Question: My background image doesn't seem to be covering the whole page. <URL>
As you can see in the image below, there's a black bar at the bottom.
Could someone please look at my code and tell me what I've done wrong? I've tried many things.
All code can be found on the <URL>.

---
CSS attributes in use:
'''
background-image: url(img/sc1.png);
padding-top: 40px;
background-position: center center;
background-size: cover;
background-attachment: fixed;
min-height: 100vh;
height: auto;
width: 100vw;
max-width: 100%;
'''
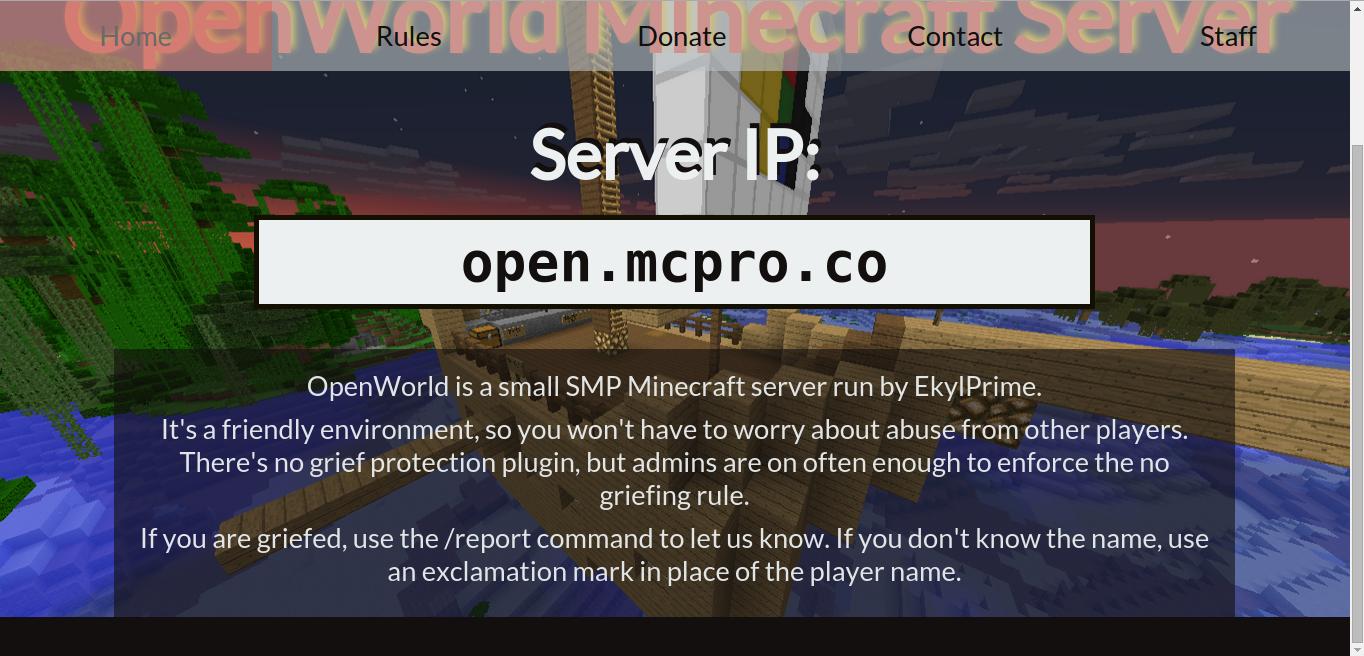
Answer: change
'''
.item {
height: auto;
}
'''
to
'''
.item {
height: 100%;
}
'''